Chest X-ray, PA view. Patient: 49 years old, sex F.
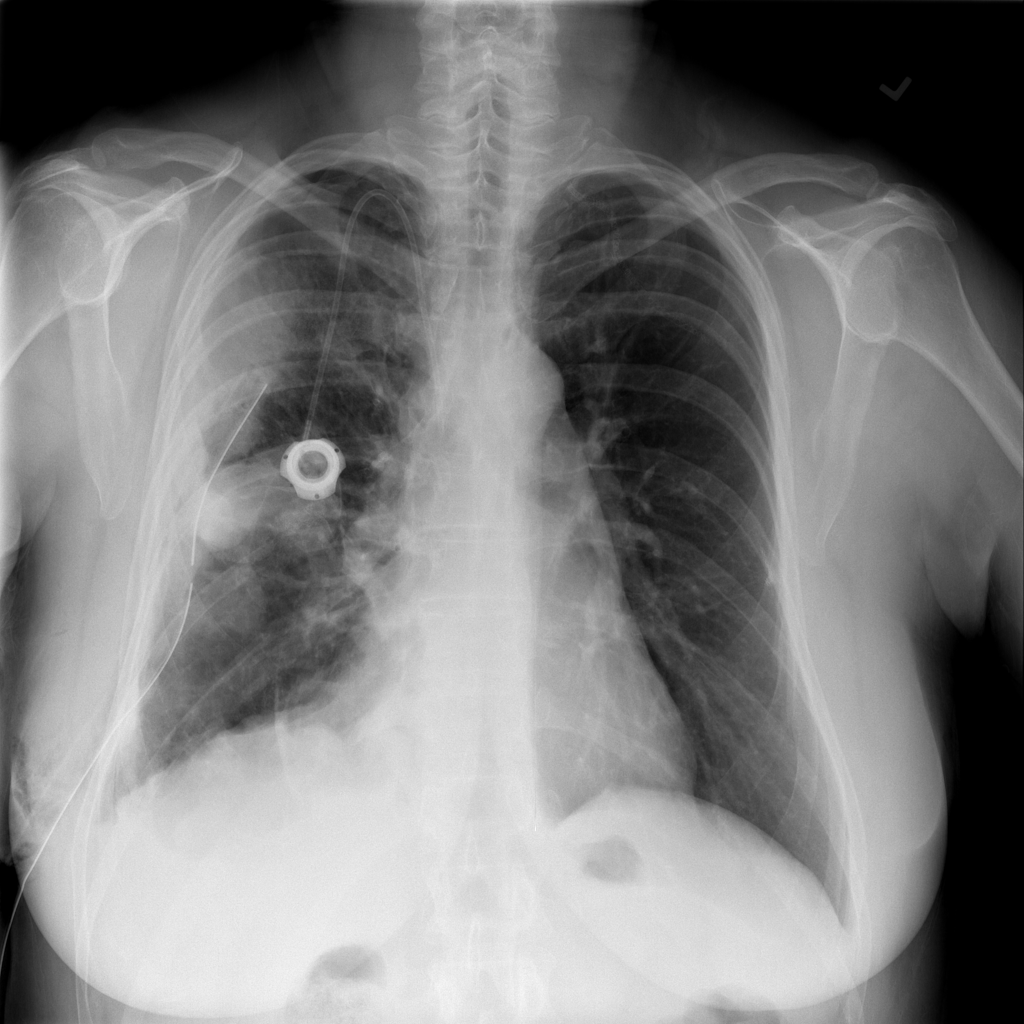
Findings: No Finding